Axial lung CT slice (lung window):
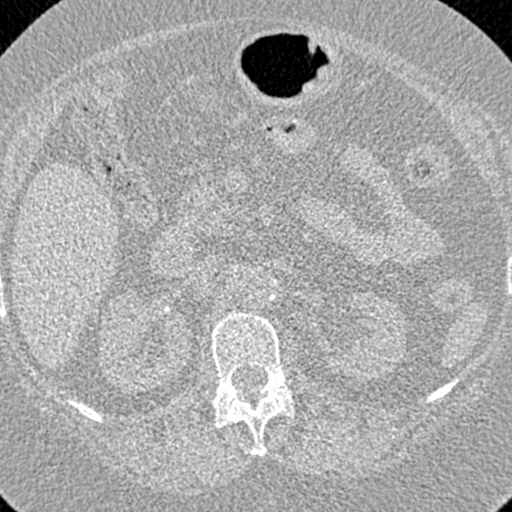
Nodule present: no